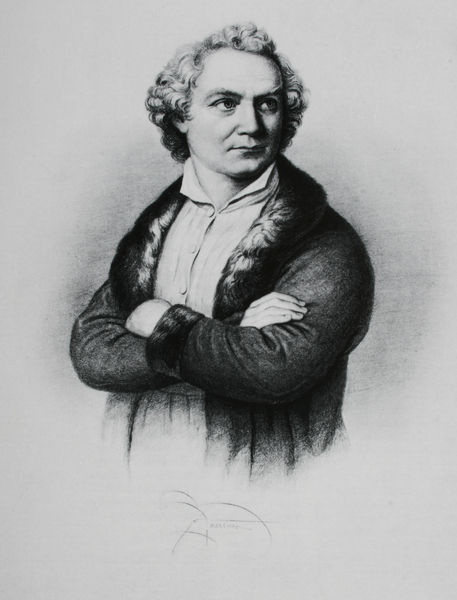
Titel: Portrait Friedrich von Gärtner
Künstler: unbekannt
Standort: München
Institution: Architekturmuseum der Technischen Universität
Schlagwörter: dunkel, hand, kopf, mann, schatten, weiß, grau, haar, hell, licht, mund, nase, profil, schwarz, stirn, zeichnung, blick, blond, hemd, jacke, arme, augen, falten, gesicht, kragen, pelz, ärmel, bildnis, hals, hände, portrait, porträt, haare, halbfigur, mantel, pose, brustbild, kinn, knopf, locken, fell, schrift, haltung, grafik, graphik, brauen, augenbraue, knöpfe, nachdenken, unterschrift, druck, lithographie, hass, schwarzweiß, manschetten, portrai, photo, studien, eifersucht, verschränkt, pelzkragen, junger mann, rasiert, seitenprofil, mantelö, albrecht, pelzbesatz, früh, verschränkte arme, genervt, fotografieähnlich, gleichgültig, klocken